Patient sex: M
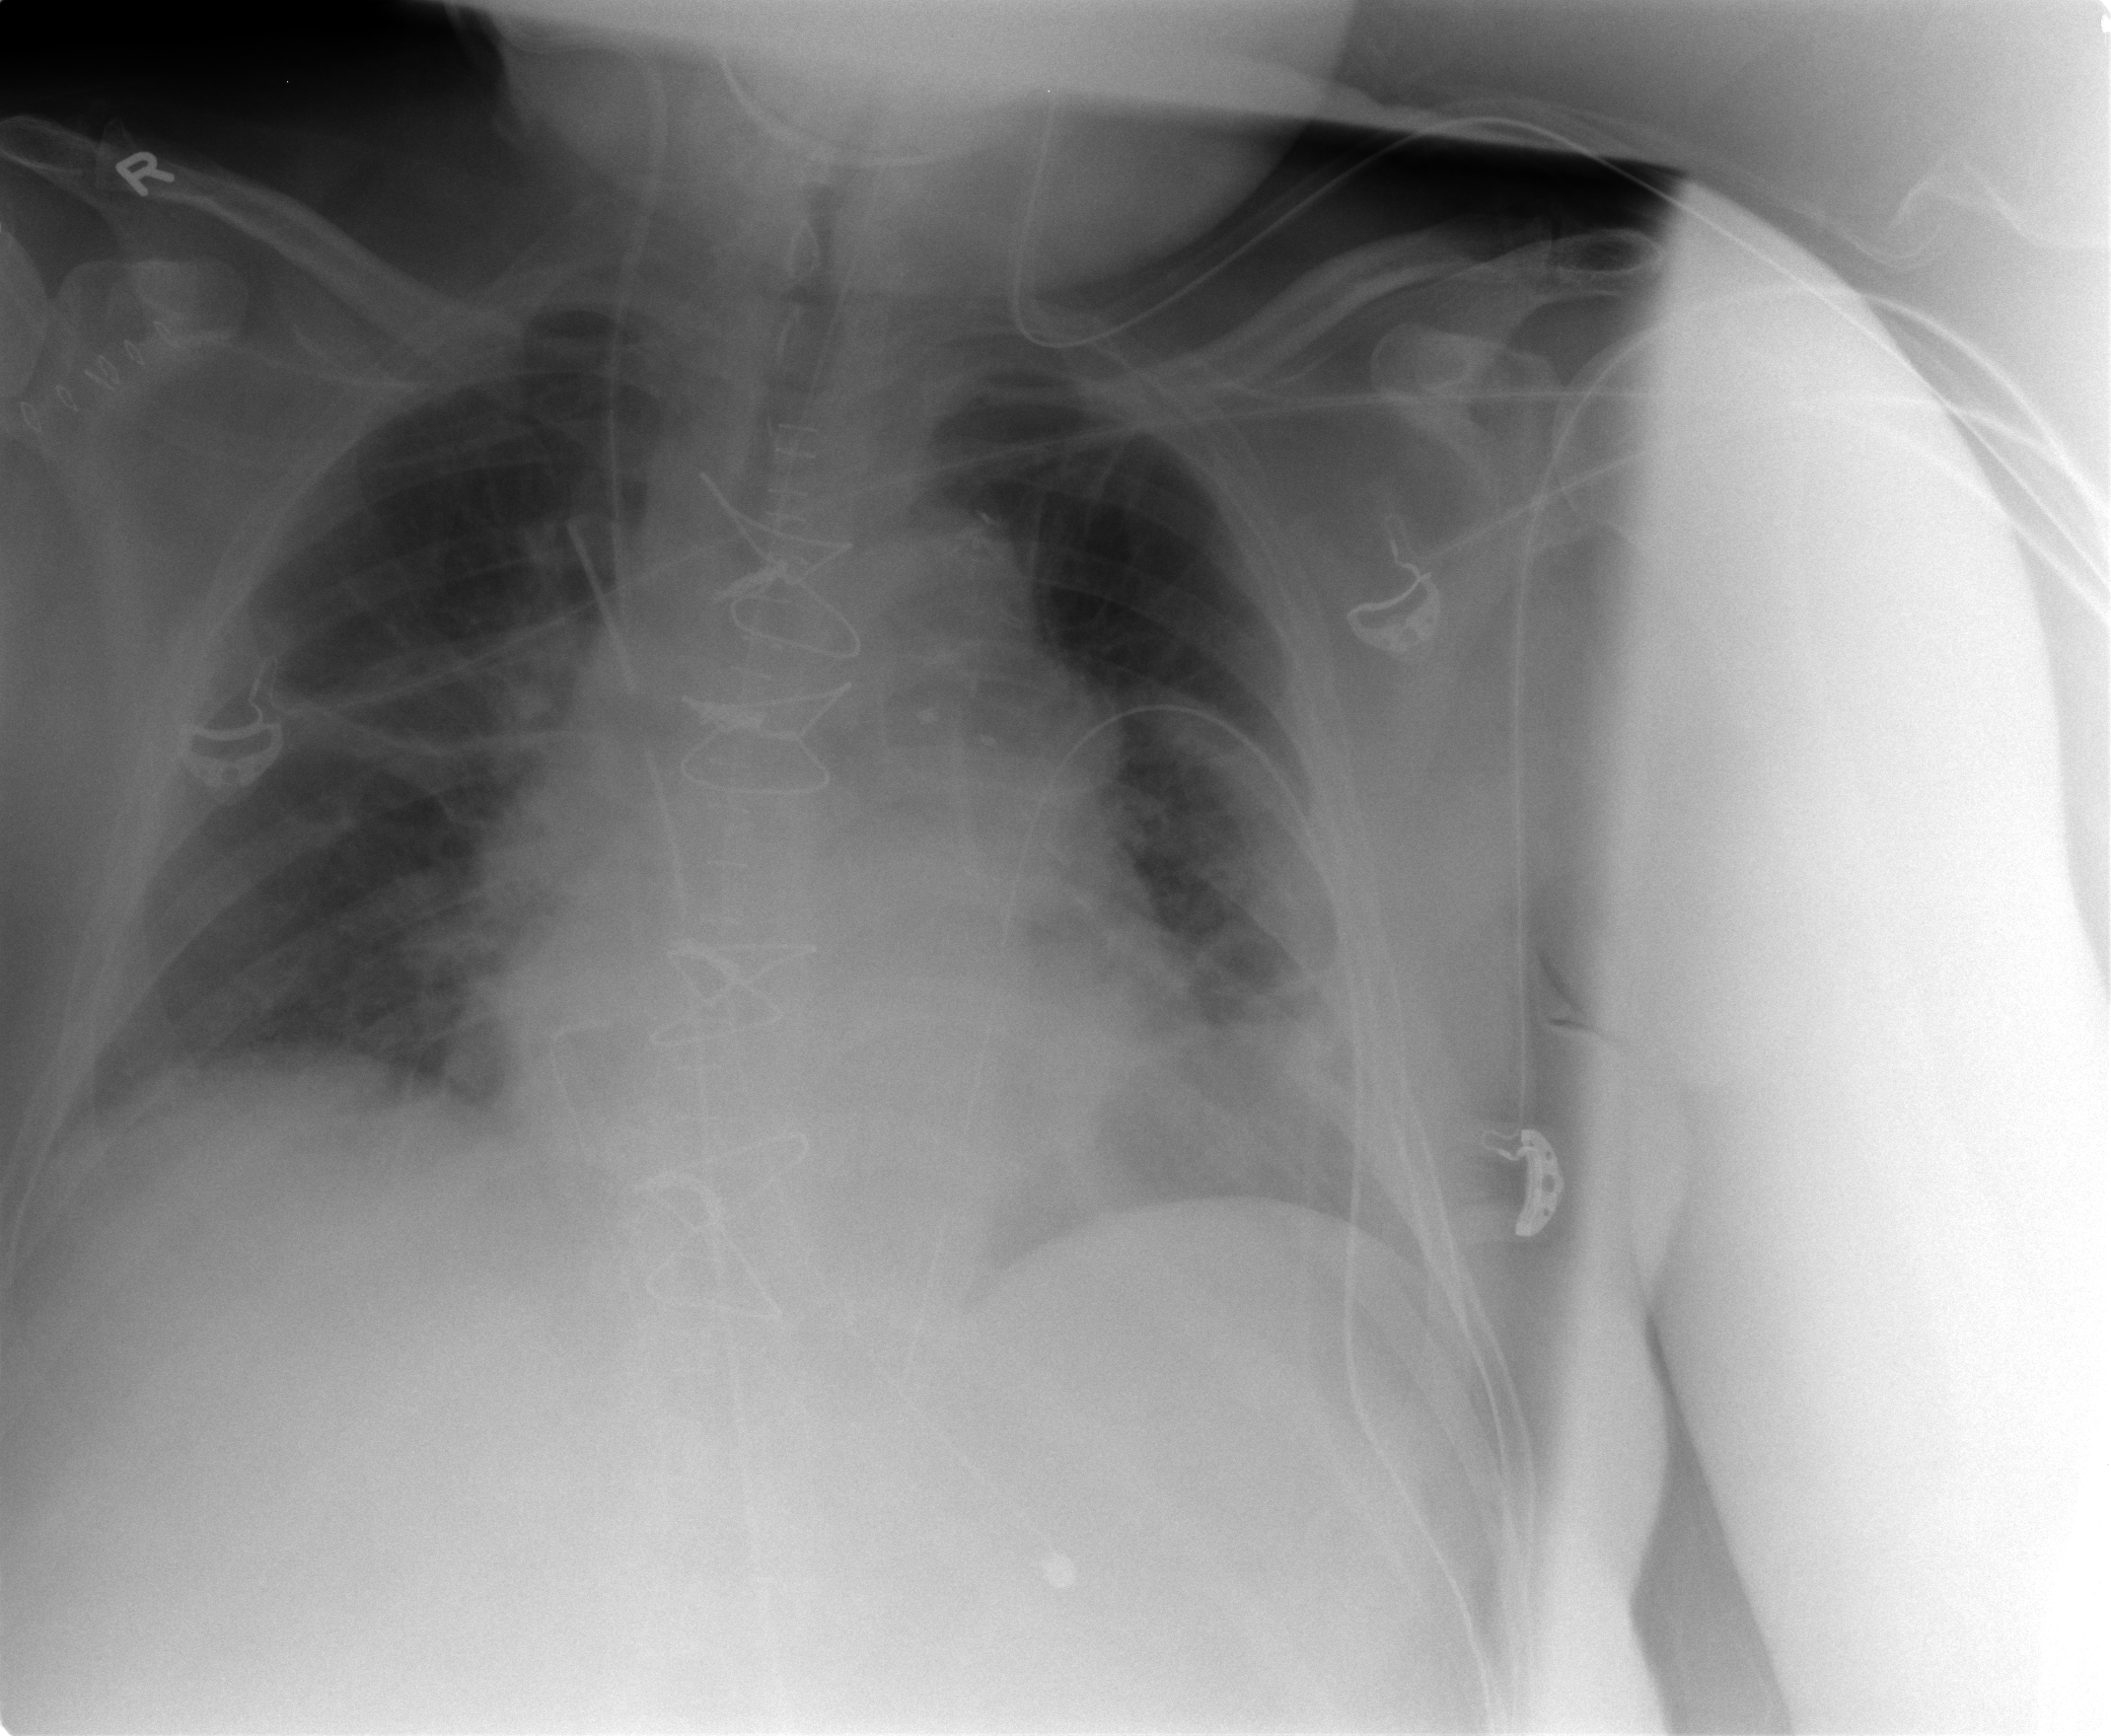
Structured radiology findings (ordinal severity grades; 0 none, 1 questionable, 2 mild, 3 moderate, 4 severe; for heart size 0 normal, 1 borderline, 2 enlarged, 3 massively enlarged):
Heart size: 2
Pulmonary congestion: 2
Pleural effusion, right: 0
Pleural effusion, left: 0
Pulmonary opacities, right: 0
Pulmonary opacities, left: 0
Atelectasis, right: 2
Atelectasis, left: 2